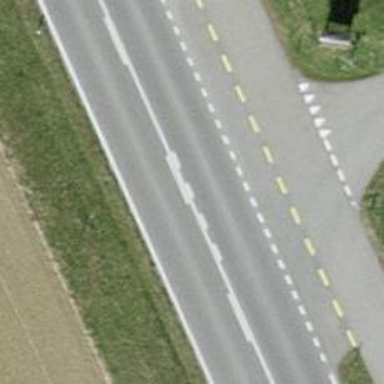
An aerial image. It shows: Asphalt track with grade1 tracktype.